Question: Since some time, on any 'maven { url "whatever" }' I'm getting this warning:

<URL> a sample project experiencing the issue
It's not critical neither a blocker, but it's kind of annoying
Does anybody know where it comes from?
Specs:
- - - - -
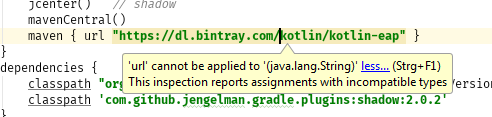
Answer: Your IDE is analyzing the Gradle DSL. With fully expanded syntax, your code looks like this:
'''
project.dependencies({(RepositoryHandler handler) -> {
handler.maven({(MavenArtifactRepository repository) -> {
repository.setUrl("https://...");
});
};
'''
If you look in the Gradle API, you can see that 'MavenArtifactRepository' has two methods:
'''
void setUrl(Object url)
void setUrl(URI url)
'''
So the IDE is saying you should pass 'Object' or an 'URI'. If you use 'setUri(...)' the annoying IDE warning should go away.